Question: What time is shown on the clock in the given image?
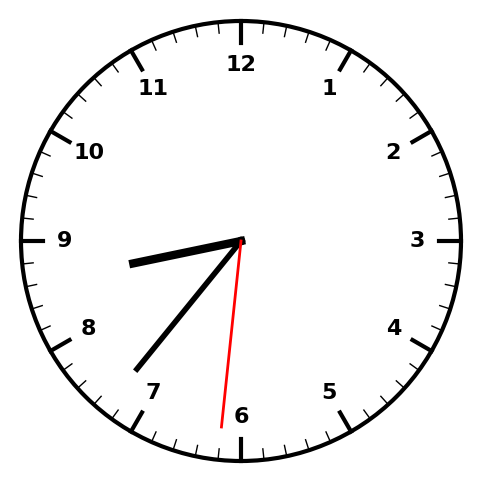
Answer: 08:36:31